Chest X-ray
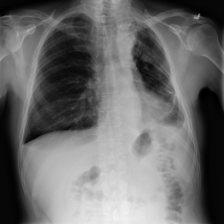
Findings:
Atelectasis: negative
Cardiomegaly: negative
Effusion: negative
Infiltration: negative
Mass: positive
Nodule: negative
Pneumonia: negative
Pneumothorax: negative
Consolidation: negative
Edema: negative
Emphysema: negative
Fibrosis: negative
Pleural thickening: positive
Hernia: negative